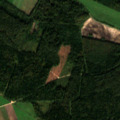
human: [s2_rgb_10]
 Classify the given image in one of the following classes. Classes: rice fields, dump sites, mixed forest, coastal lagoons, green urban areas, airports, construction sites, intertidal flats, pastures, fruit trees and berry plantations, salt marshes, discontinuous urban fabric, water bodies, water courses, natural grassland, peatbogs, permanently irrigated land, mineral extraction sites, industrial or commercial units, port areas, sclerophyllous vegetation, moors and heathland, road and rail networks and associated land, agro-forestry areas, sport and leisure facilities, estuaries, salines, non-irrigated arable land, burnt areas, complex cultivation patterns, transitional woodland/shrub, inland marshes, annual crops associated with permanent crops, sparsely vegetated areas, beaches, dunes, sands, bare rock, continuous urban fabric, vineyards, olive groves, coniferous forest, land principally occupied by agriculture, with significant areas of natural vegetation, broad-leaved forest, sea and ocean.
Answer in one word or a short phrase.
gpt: non-irrigated arable land, pastures, coniferous forest, mixed forest